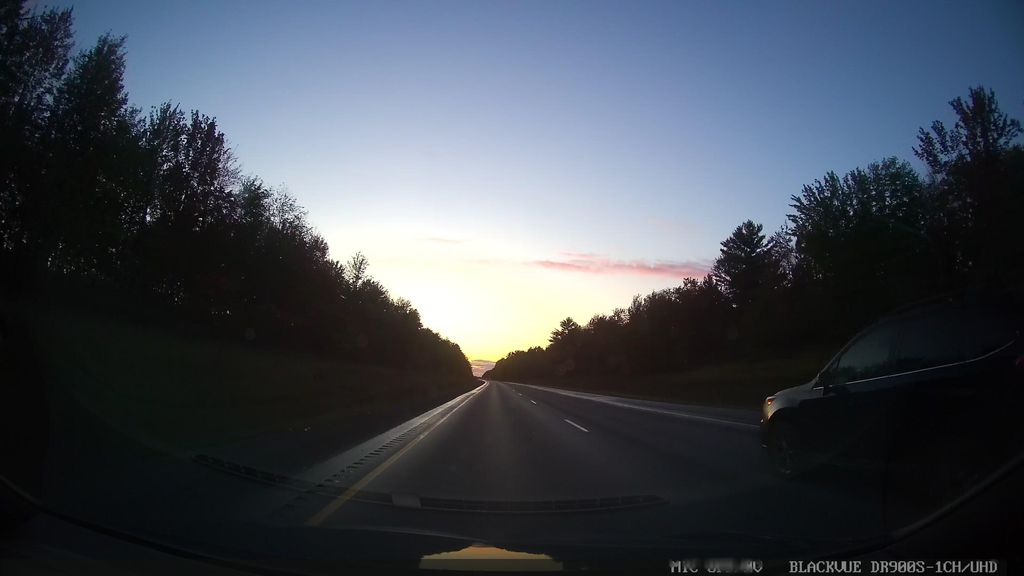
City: ottawa-gatineau